Interaction volume radius: 10 \u00c5
Interaction volume height: 15 \u00c5
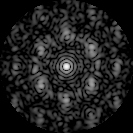
Disorder parameter: 0.6753